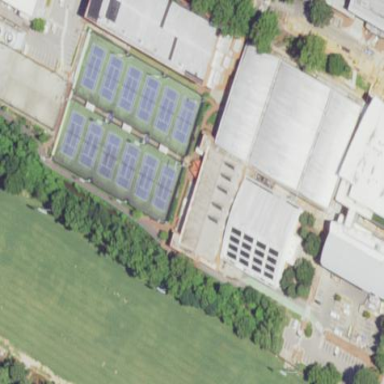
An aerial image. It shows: Tennis court on pitch.